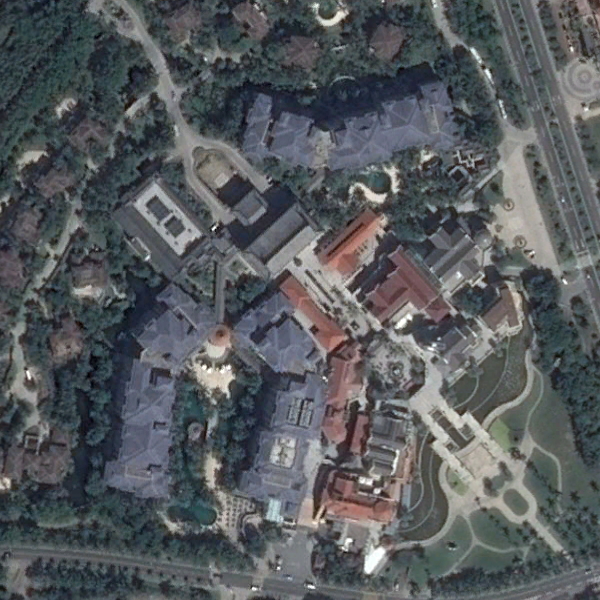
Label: Resort